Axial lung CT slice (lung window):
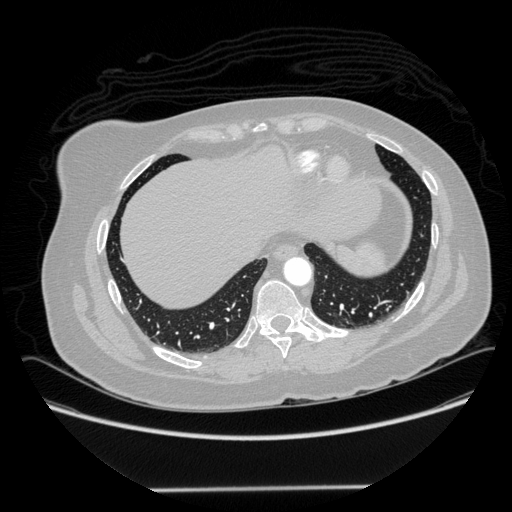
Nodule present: no